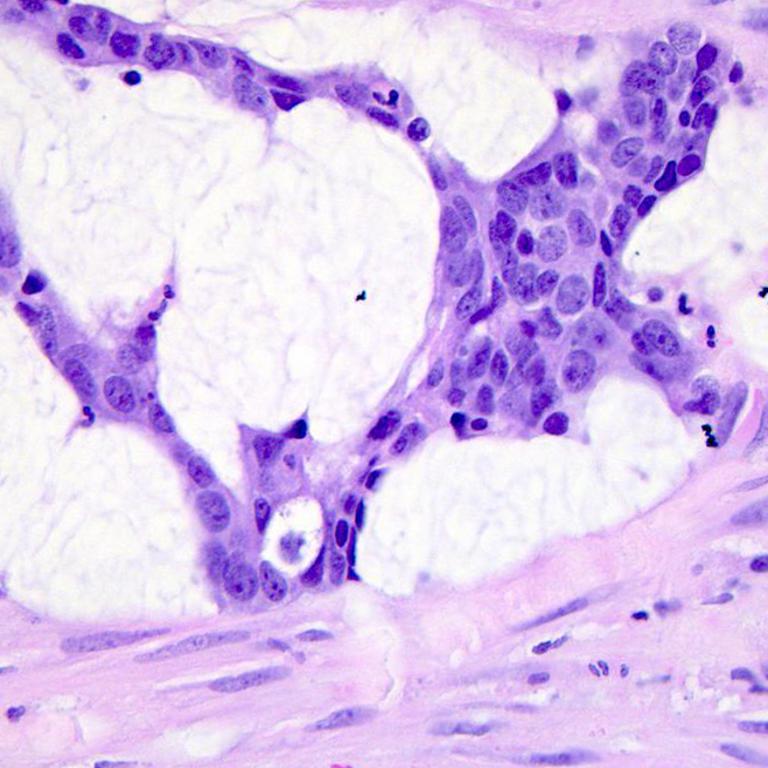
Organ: colon
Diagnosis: adenocarcinomas